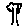
Label: tree